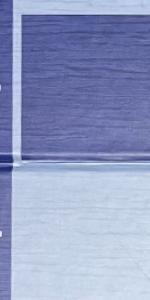
Label: Empty